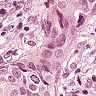
Metastatic tissue present: yes